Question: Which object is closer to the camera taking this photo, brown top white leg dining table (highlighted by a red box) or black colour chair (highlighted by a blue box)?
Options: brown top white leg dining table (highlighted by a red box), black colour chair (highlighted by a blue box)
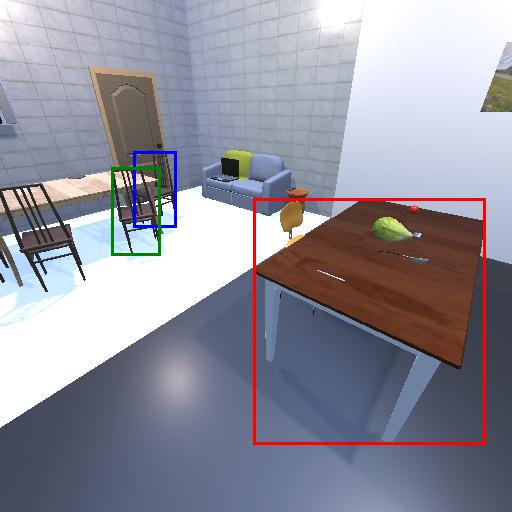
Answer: brown top white leg dining table (highlighted by a red box)